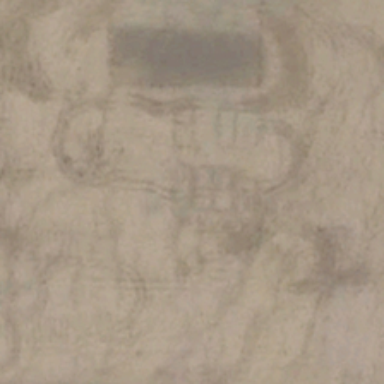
It is a piece of yellow bareland .